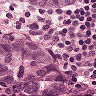
Metastatic tissue present: yes